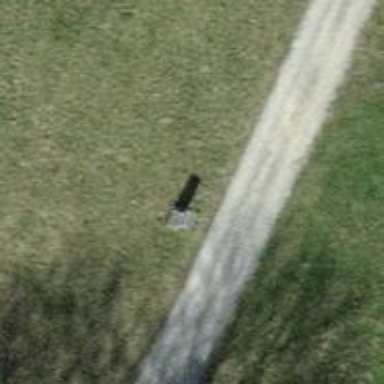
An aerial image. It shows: Street cabinet.